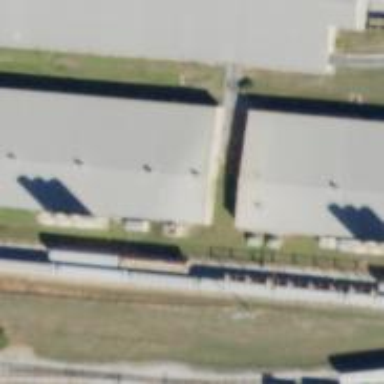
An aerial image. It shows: Industrial power substation.